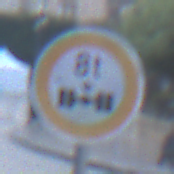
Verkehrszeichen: TatsaechlicheAchslast
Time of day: SunriseSunset
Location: Outdoor (Urban)
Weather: PartlyCloudy
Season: NotSpecified
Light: Natural